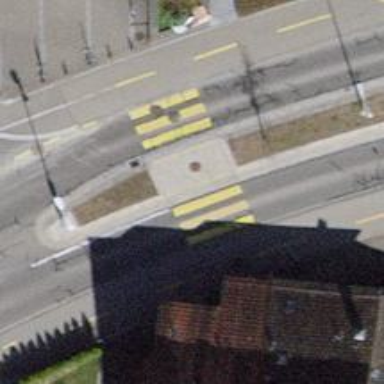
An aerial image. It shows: Marked zebra crossing with pedestrian island.